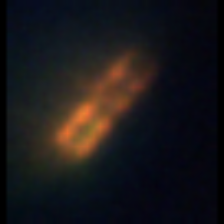
Taxon: Chaetoceros
Group: Diatoms